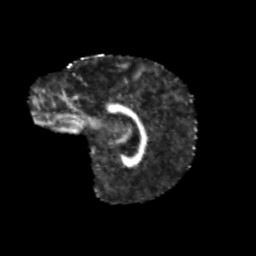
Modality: FA
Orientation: sagittal
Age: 9
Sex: female
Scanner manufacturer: siemens
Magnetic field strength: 3 T
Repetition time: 3.8 s
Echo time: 0.07 s